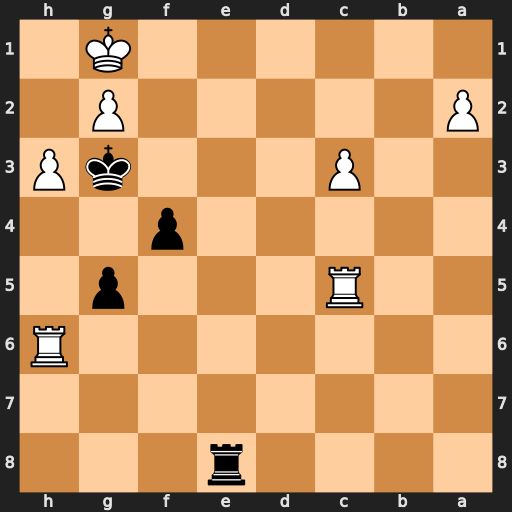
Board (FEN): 4r3/8/7R/2R3p1/5p2/2P3kP/P5P1/6K1
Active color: b
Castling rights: -
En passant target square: -
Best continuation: Re1#